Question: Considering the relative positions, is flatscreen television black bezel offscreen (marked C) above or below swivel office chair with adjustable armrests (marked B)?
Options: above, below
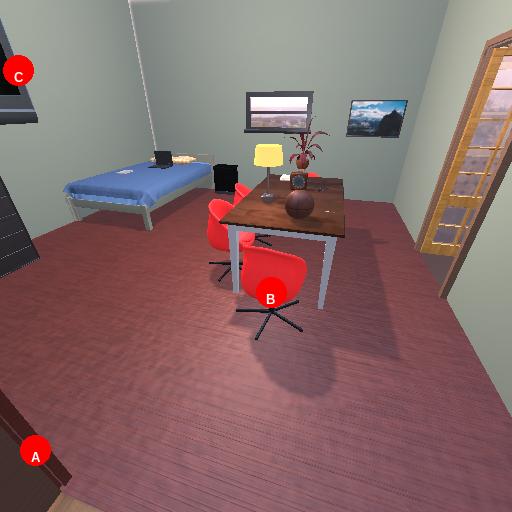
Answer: above